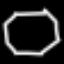
Label: octagon